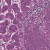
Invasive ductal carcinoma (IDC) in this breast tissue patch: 0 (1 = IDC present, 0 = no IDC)